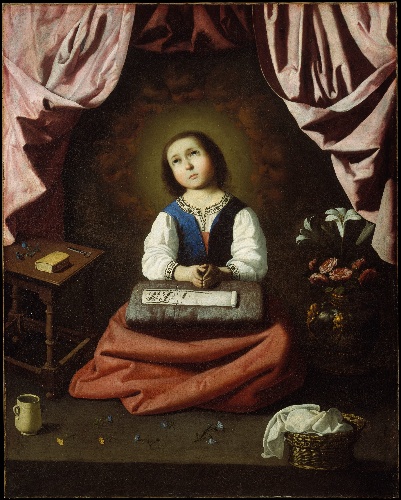
Title: The Young Virgin
Artist: Francisco de Zurbarán
Artist bio: Spanish, Fuente de Cantos 1598–1664 Madrid
Date: ca. 1632–33
Object type: Painting
Classification: Paintings
Medium: Oil on canvas
Dimensions: 46 x 37 in. (116.8 x 94 cm)
Department: European Paintings
Credit line: Fletcher Fund, 1927
Accession year: 1927
Repository: Metropolitan Museum of Art, New York, NY
Tags: Lilies|Sewing|Virgin Mary